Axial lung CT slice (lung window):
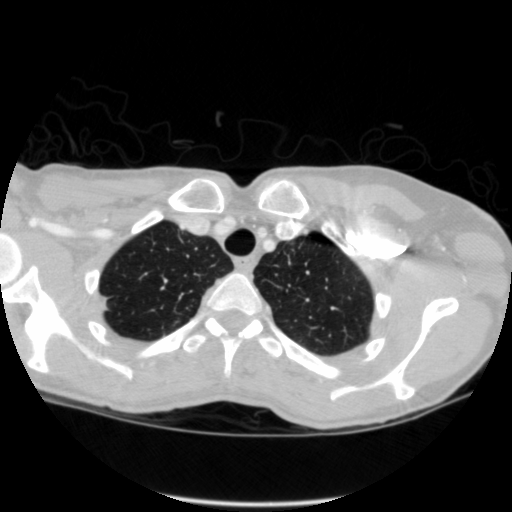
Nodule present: no